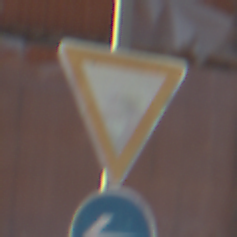
Verkehrszeichen: VorfahrtGewaehren
Zusatzzeichen unten: VorgeschriebeneFahrtrichtungHierLinks
Umgebung: Outdoor, Nature
Tageszeit: MorningAfternoon
Wetter: Clear
Licht: Natural
Jahreszeit: Summer
Kontrast: HighContrast